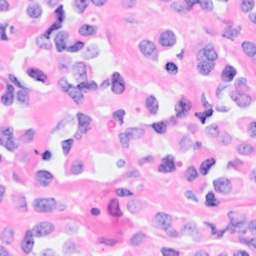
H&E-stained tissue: Breast